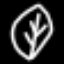
Label: leaf